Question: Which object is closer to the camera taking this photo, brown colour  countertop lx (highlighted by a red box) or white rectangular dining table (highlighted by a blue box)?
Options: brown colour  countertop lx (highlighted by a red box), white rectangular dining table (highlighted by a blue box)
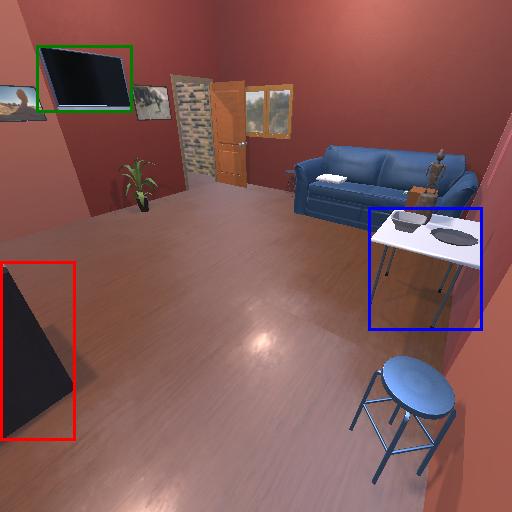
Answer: brown colour  countertop lx (highlighted by a red box)